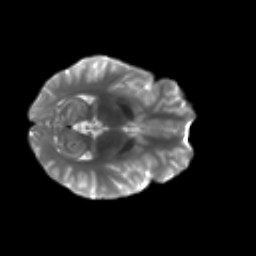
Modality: T2w
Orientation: axial
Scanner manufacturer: siemens
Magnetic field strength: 3 T
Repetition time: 4.16 s
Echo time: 0.0806 s